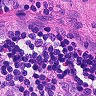
Metastatic tissue present: no